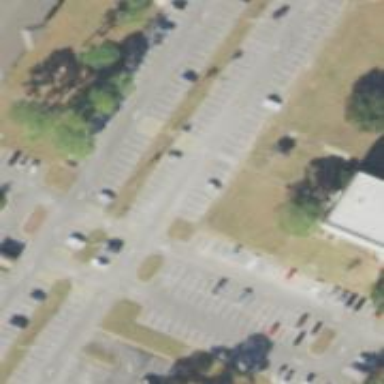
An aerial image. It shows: Parking space is available.